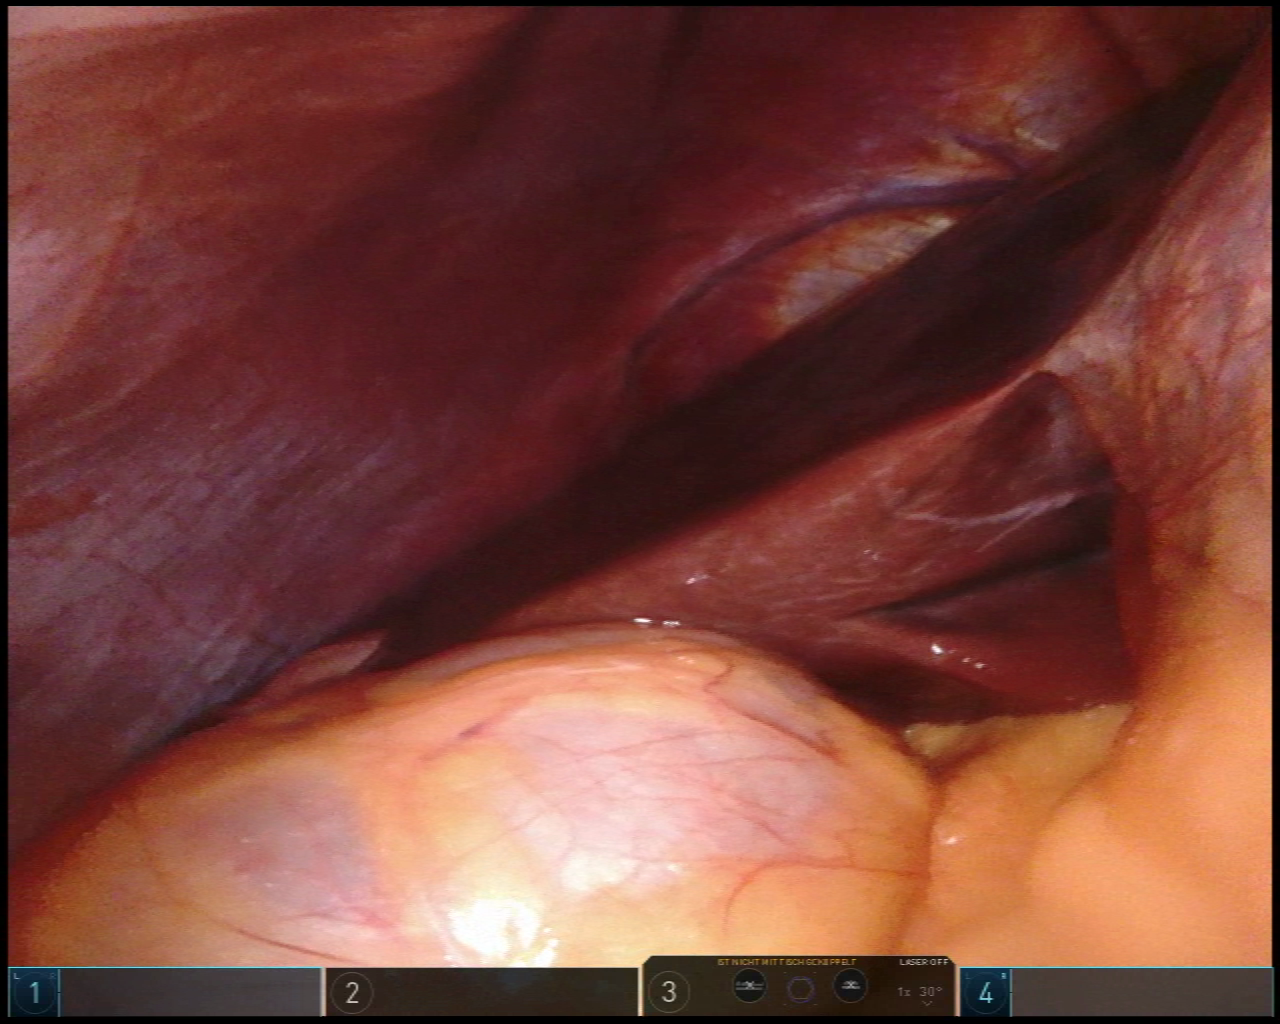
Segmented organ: liver
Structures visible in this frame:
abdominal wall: yes
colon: yes
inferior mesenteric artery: no
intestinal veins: no
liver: yes
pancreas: no
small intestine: no
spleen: no
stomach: no
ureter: no
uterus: no
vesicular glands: no